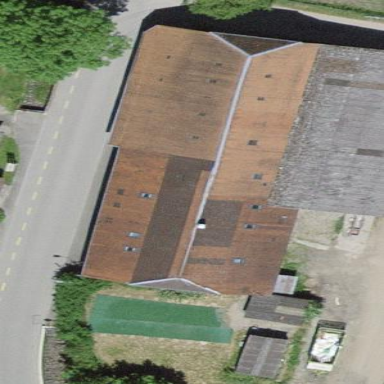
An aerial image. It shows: Farm building.